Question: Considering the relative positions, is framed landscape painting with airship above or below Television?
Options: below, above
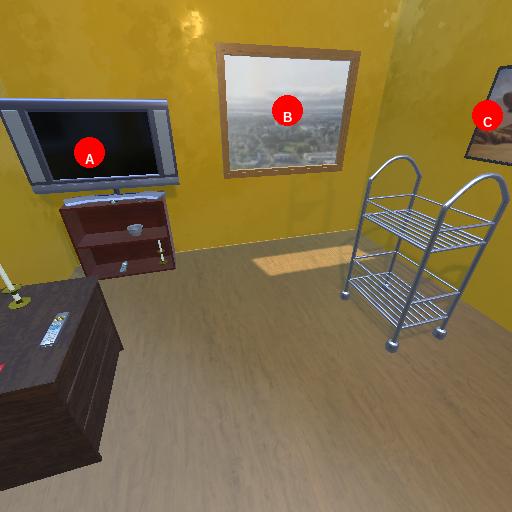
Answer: below